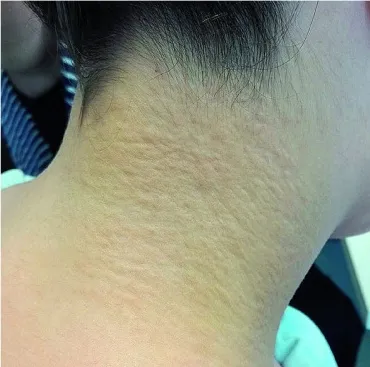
Right side of the patient's neck. Uneven, rough and yellow plaques can be seen in the cervical region.
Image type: medical_photograph (skin_photograph)